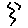
Label: zigzag